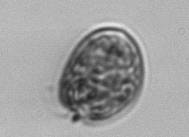
Label: Prorocentrum